Question: I have a webpage on which I'm using a unicode down triangle on buttons to indicate that selecting those buttons will display a drop-down.
I'm adding the triangles in css thusly:
'''
.icon:after {
content:"V";
}
.icon {
width:12px;
height:12px;
margin: 3px;
display: inline-block;
cursor:default;
}
'''
The meta tags in the page are:
'''
<meta charset="UTF-8">
<meta name="viewport" content="initial-scale=1.0, width=device-width" />
<meta http-equiv="X-UA-Compatible" content="IE=9; IE=8; chrome=1" >
<meta http-equiv="content-type" content="text/html; charset=UTF-8">
'''
However, the triangles don't show up as triangles, they show up like this:
Any idea why it might be showing up like this and how to fix it?
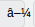
Answer: You can shape all kind of chars using any kind of unicode character.
In your case for example you just have to use something like:
'''
.icon:after {
content:"bc";
}
'''
or for a small triangle:
'''
.icon:after {
content:"be";
}
'''
This trick it's fully cross browser compatible.